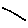
Label: line